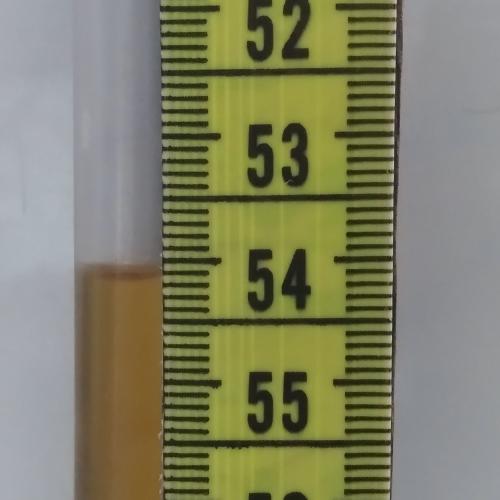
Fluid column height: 54.1 cm